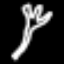
Label: fork